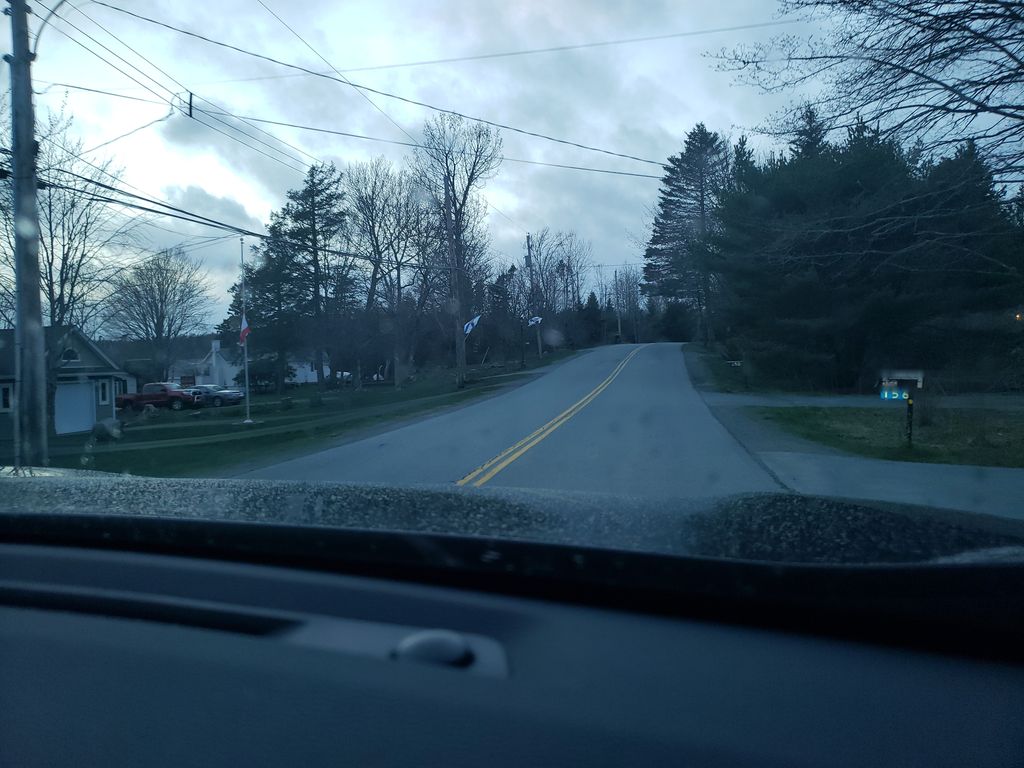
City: halifax